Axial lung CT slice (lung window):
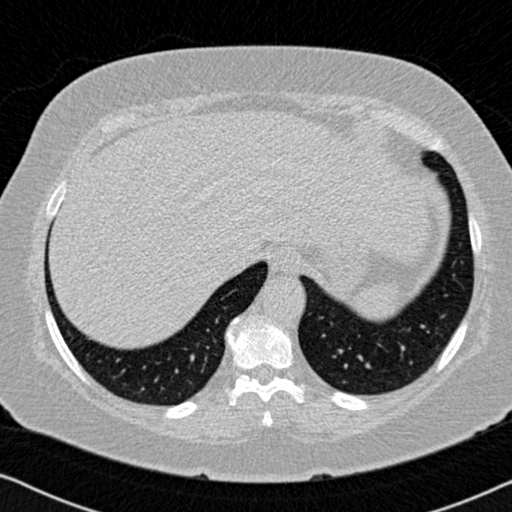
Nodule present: no